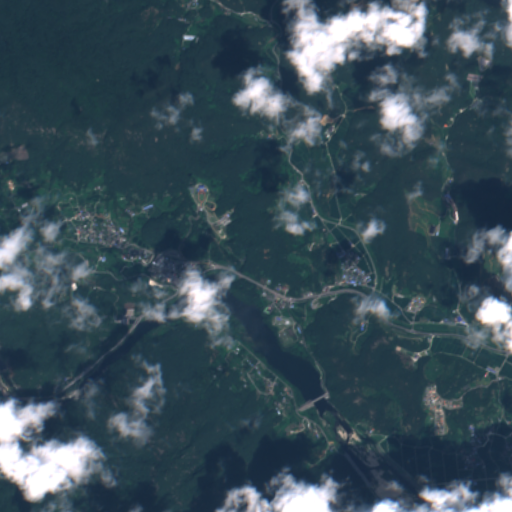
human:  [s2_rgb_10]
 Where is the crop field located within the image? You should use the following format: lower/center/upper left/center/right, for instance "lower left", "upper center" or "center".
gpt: The crop field is located in the lower right of the image.
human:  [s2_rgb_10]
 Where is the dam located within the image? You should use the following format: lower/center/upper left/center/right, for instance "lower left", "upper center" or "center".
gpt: The dam is located in the lower center of the image.
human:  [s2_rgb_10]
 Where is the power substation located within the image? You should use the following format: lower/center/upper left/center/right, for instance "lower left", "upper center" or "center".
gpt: The power substation is located in the center left of the image.
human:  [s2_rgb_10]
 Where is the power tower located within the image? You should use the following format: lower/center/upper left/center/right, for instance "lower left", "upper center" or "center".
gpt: There is no power tower in the image.